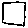
Label: square